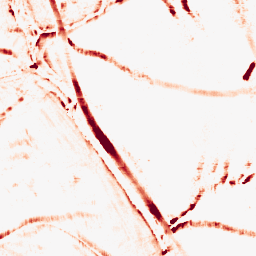
Category: morphological
Decomposition family: morphological_square
Decomposition parameters: operation: opening
size: 10
Upsampling method: cubic_mitchell
Upsampling parameters: scale: 2
Upsampling scale: 2